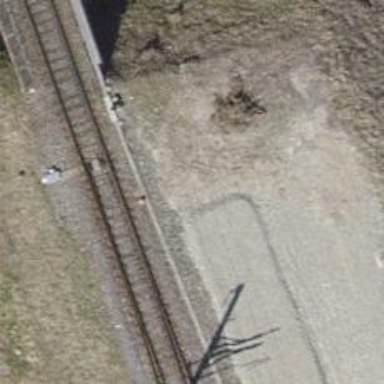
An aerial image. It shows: Railway buffer stop.